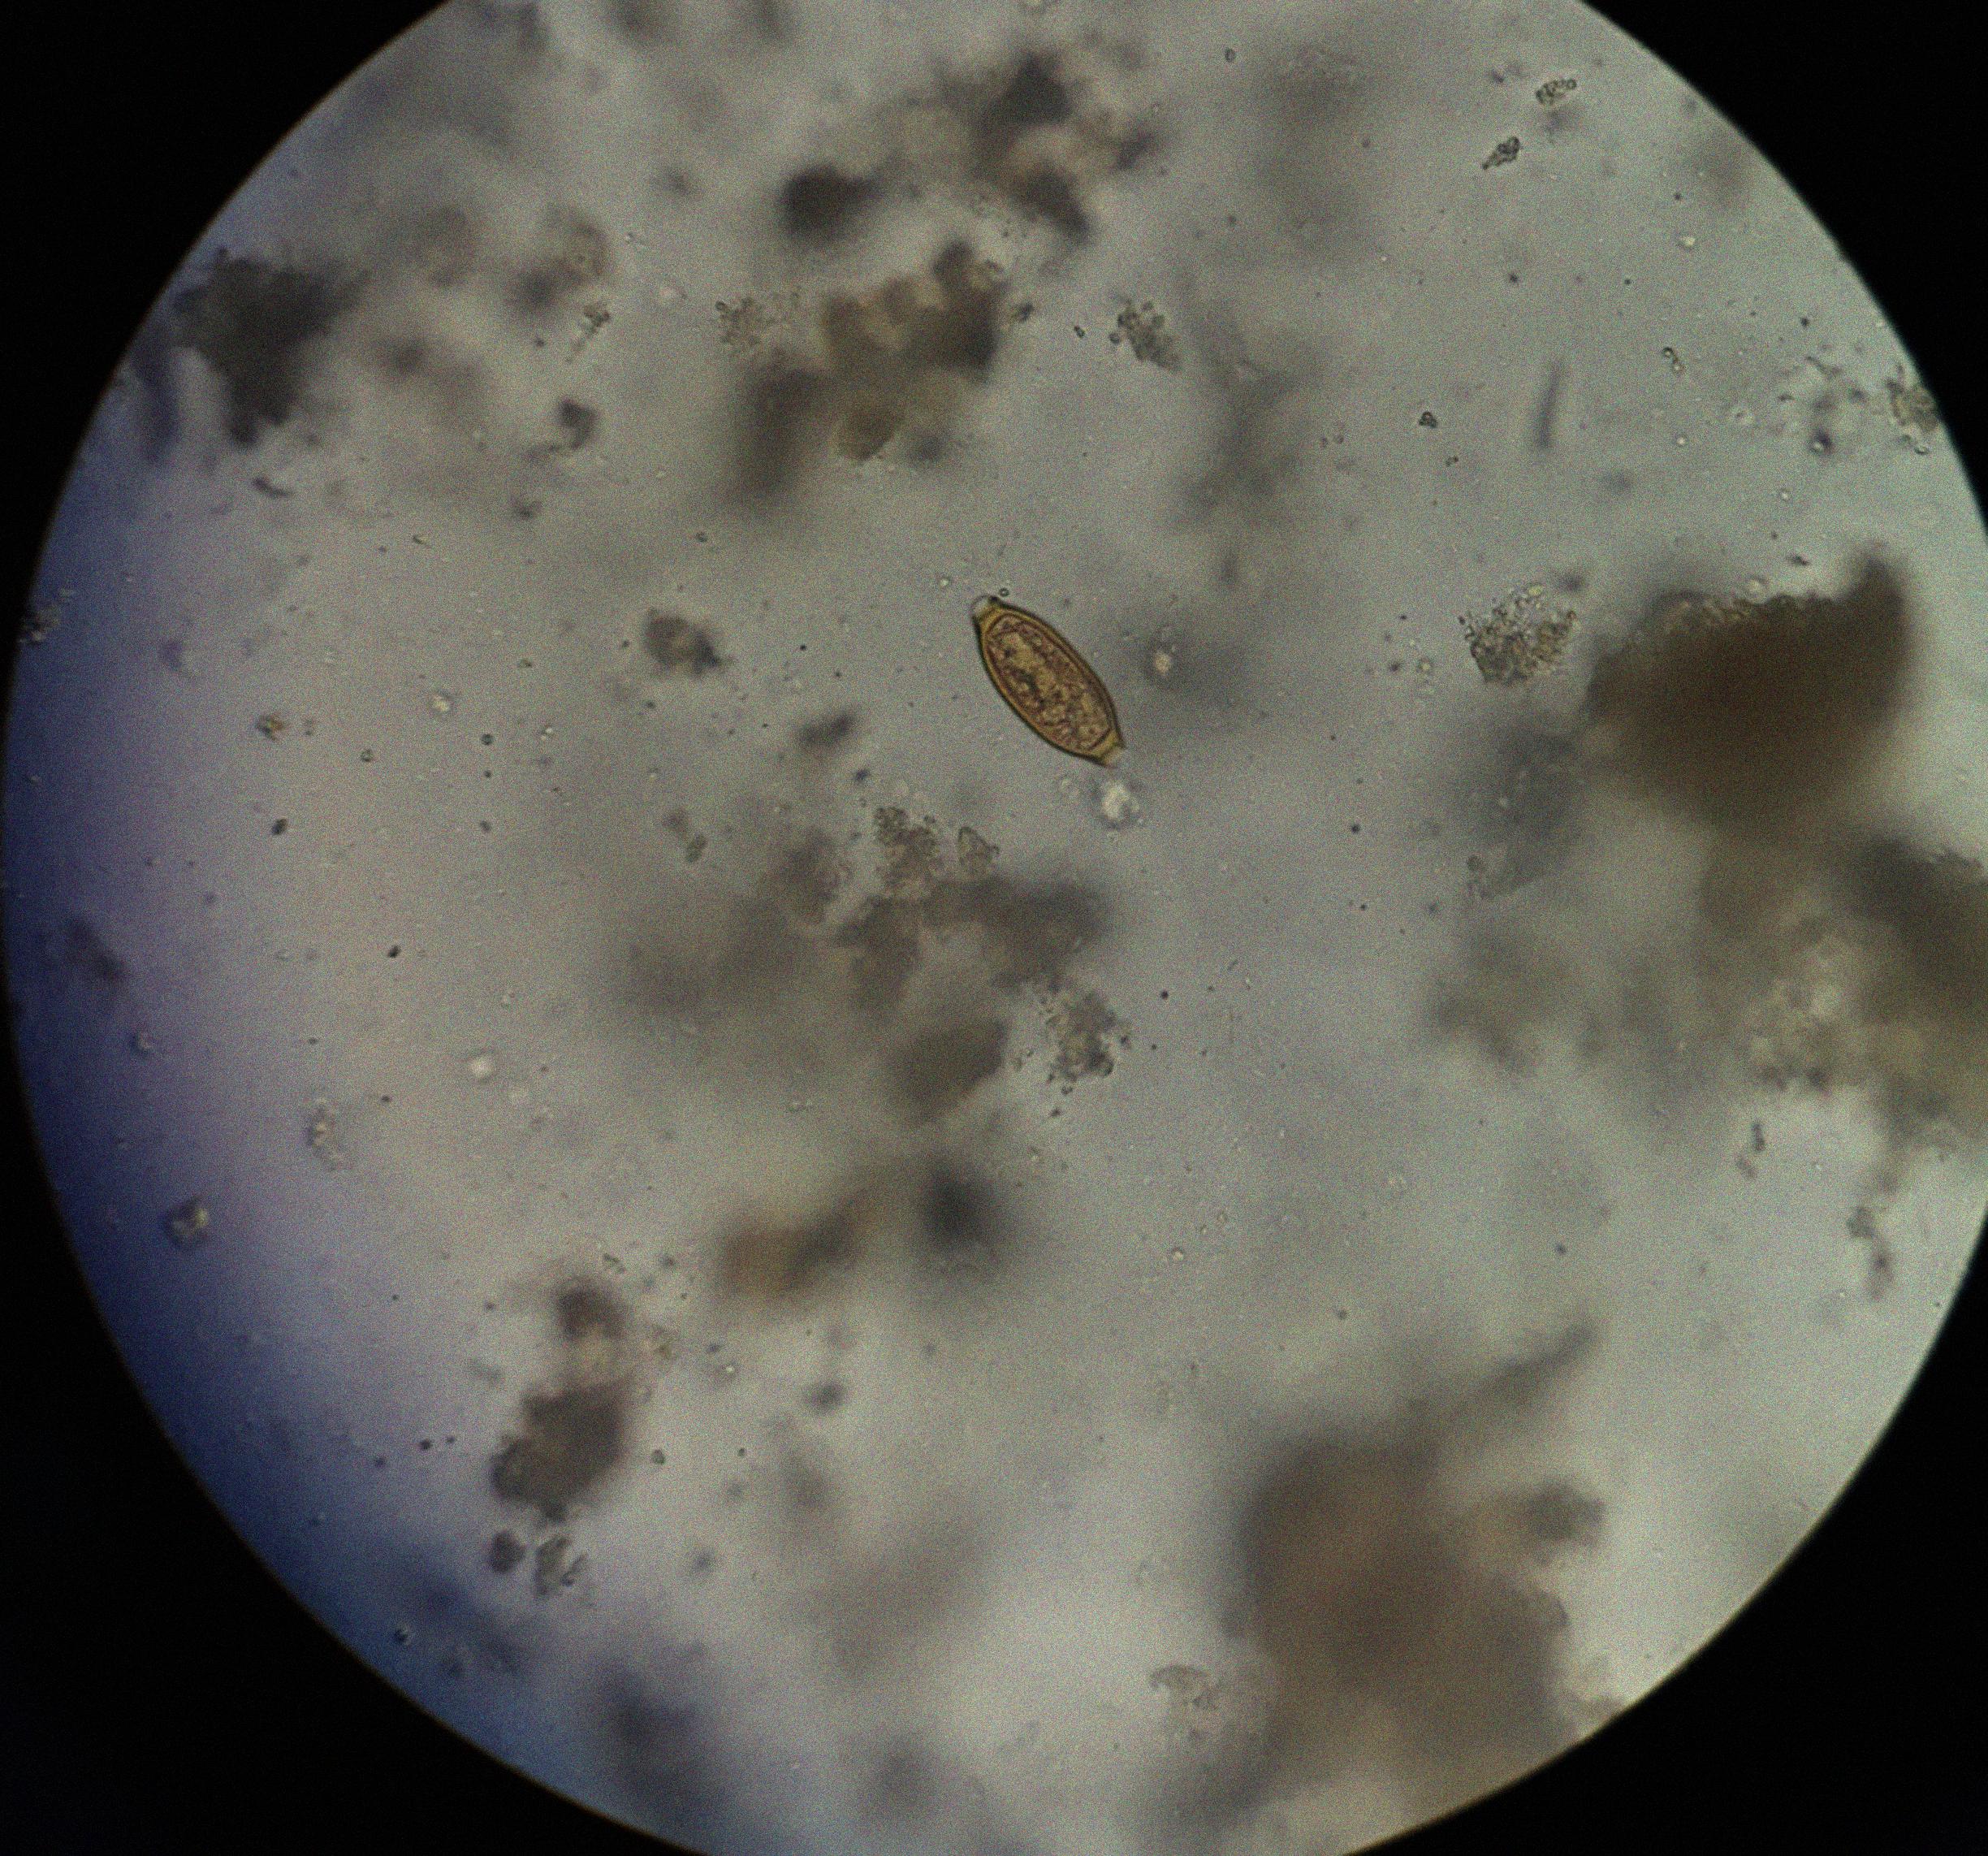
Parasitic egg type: Trichuris trichiura